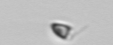
Label: Pyramimonas